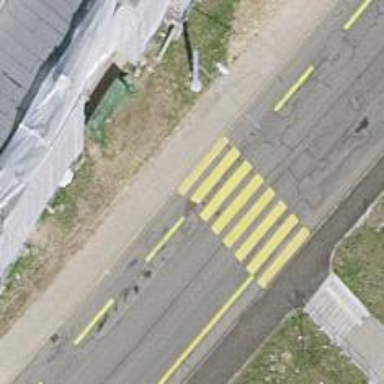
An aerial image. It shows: Zebra crossing on the road.